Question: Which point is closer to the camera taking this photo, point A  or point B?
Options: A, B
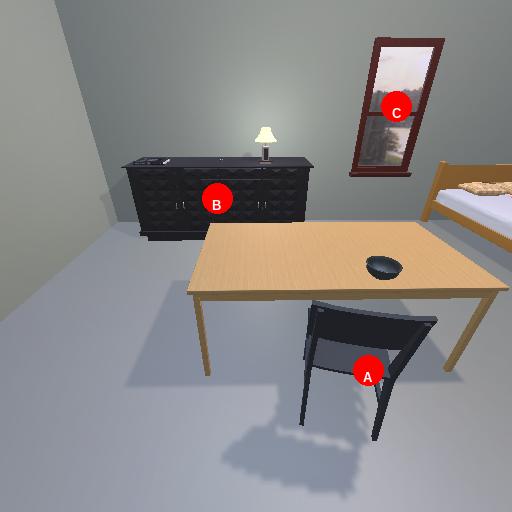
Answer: A